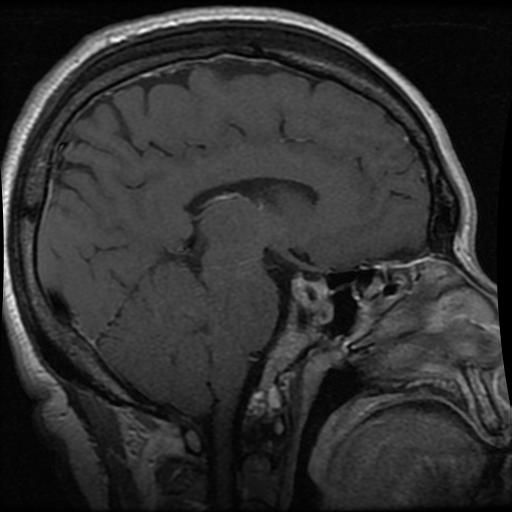
Label: pituitary